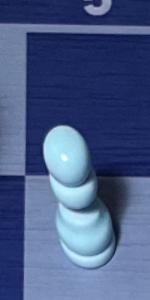
Label: Pawn_White